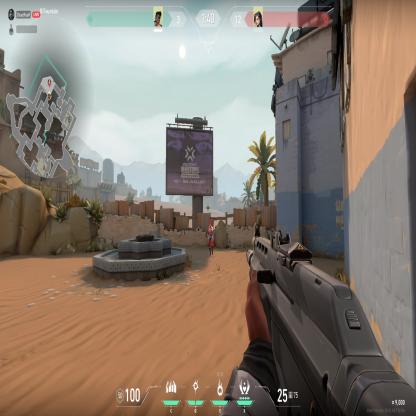
Label: enemy